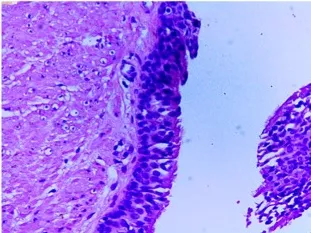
(D) Original magnification, 200x.
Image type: pathology (h&e)